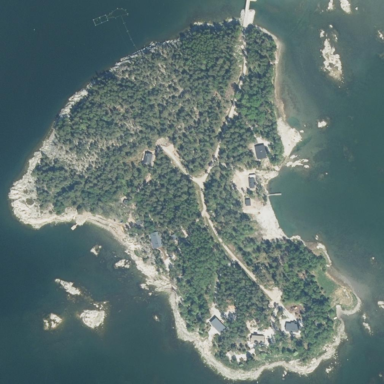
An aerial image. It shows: Island with natural coastline.